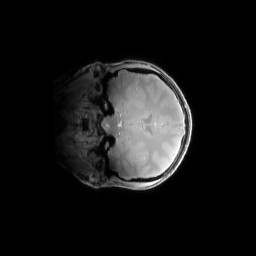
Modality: PDw
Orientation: coronal
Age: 23
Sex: female
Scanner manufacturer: siemens
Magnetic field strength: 6.98 T
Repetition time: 1.3 s
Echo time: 0.00231 s